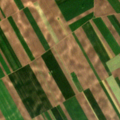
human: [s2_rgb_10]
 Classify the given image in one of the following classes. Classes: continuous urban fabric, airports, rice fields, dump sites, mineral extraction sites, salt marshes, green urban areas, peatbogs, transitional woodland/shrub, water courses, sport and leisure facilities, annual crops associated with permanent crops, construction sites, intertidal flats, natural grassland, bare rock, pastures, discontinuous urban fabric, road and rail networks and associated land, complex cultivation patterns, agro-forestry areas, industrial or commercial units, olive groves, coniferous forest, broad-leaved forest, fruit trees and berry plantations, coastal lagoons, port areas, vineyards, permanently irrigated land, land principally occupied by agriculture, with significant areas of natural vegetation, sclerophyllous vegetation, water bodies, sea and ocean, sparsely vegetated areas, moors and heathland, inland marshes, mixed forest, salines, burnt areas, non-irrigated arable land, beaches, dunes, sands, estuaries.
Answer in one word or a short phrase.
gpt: non-irrigated arable land